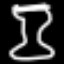
Label: hourglass